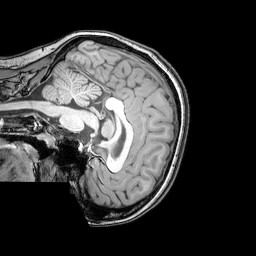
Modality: T1w
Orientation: sagittal
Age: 22
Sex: female
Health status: healthy
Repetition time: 0.081 s
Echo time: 0.037 s